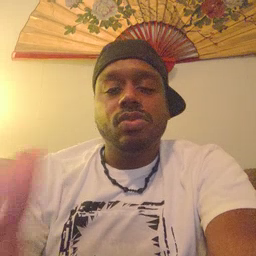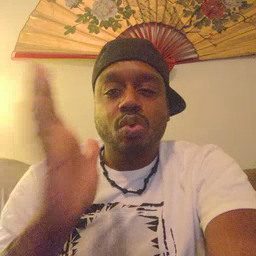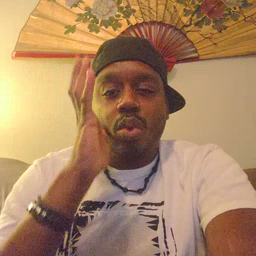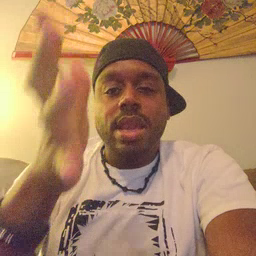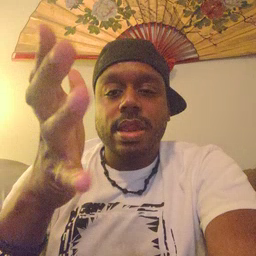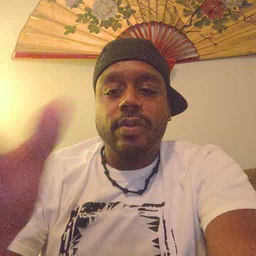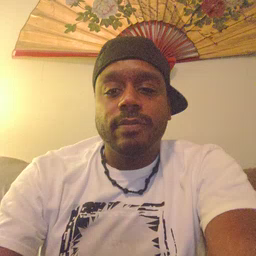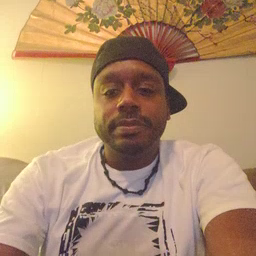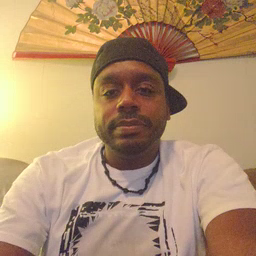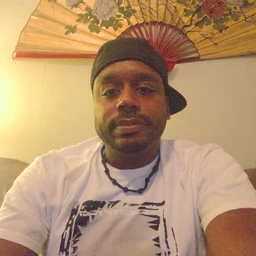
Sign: will